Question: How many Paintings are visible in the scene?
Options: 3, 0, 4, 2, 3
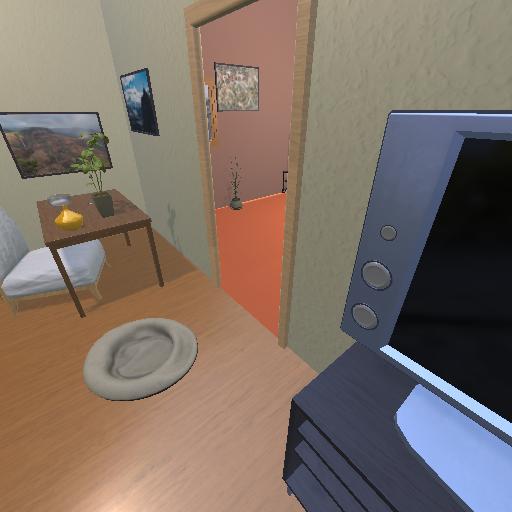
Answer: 3